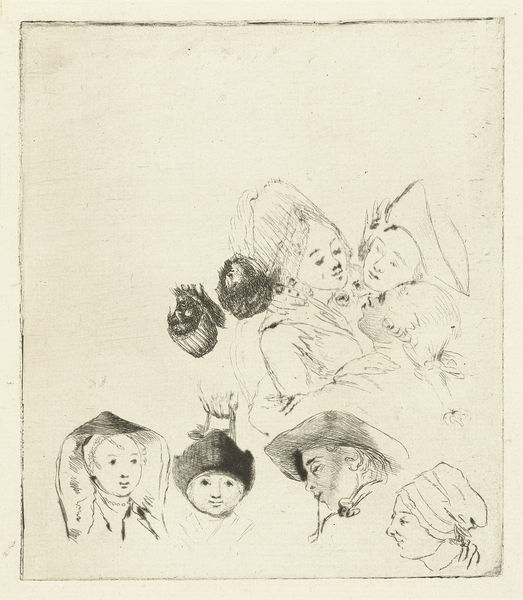
Titel: Studieblad met negen hoofden
Künstler: Louis Bernard Coclers
Standort: Amsterdam
Institution: Rijksmuseum
Schlagwörter: femmes, portrait, chapeau, enfants, voile, esquisse, crayon, noir et blanc, dessins, crayons, pointe seche, portaits